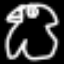
Label: frog